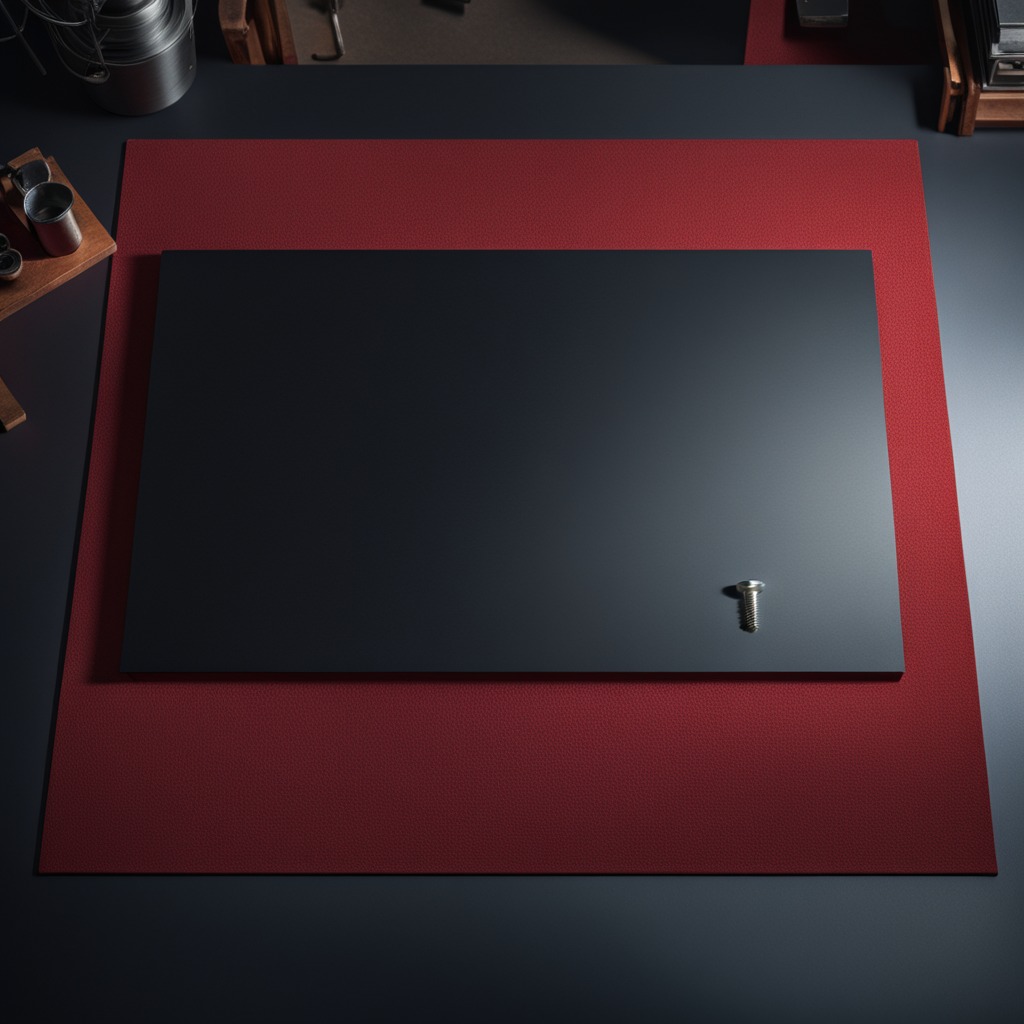
A metal screw lying on the clean granite tabletop inside a workshop at night dim ambient light soft shadows worn but beneath the mat